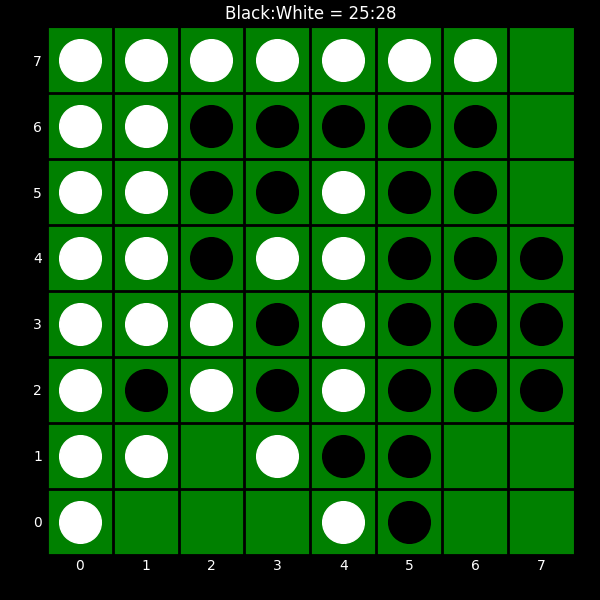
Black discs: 25
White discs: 28